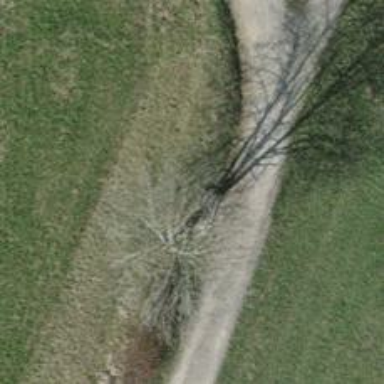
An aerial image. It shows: Brown bench.